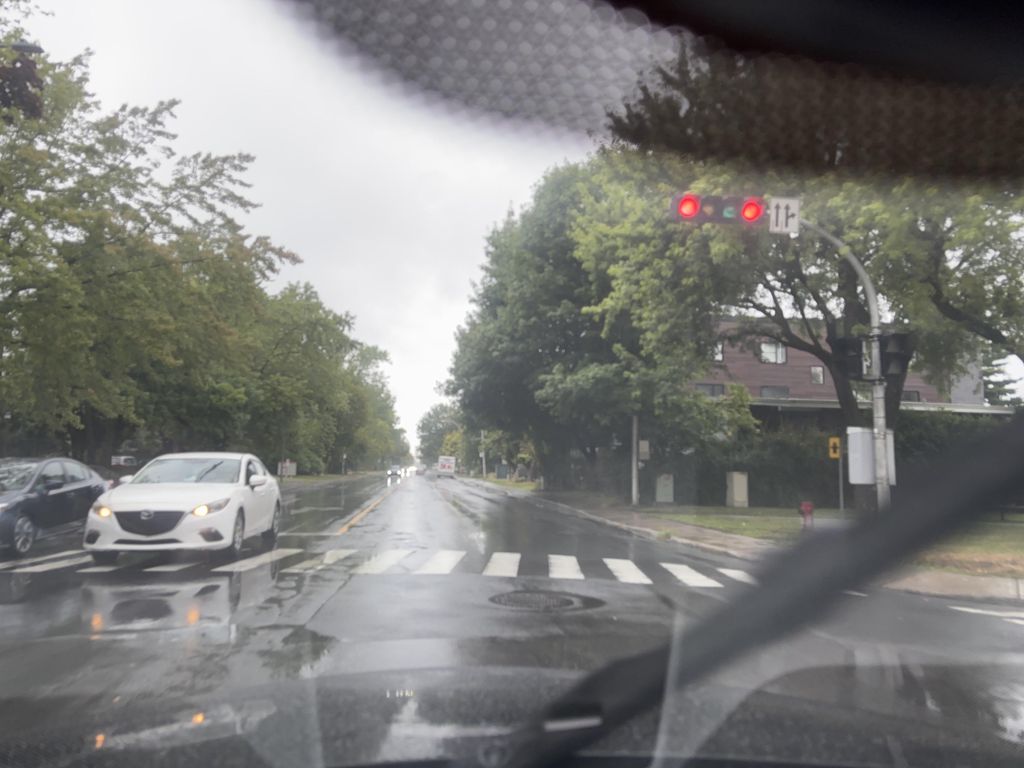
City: montreal